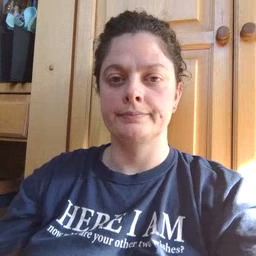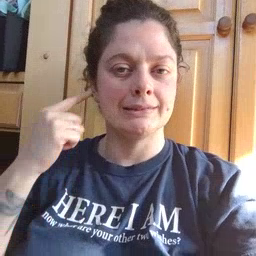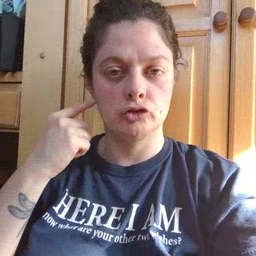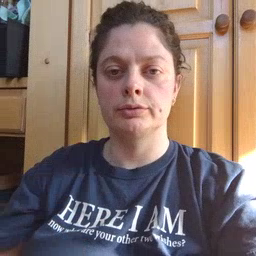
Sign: hear